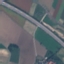
Land use / land cover class: Highway